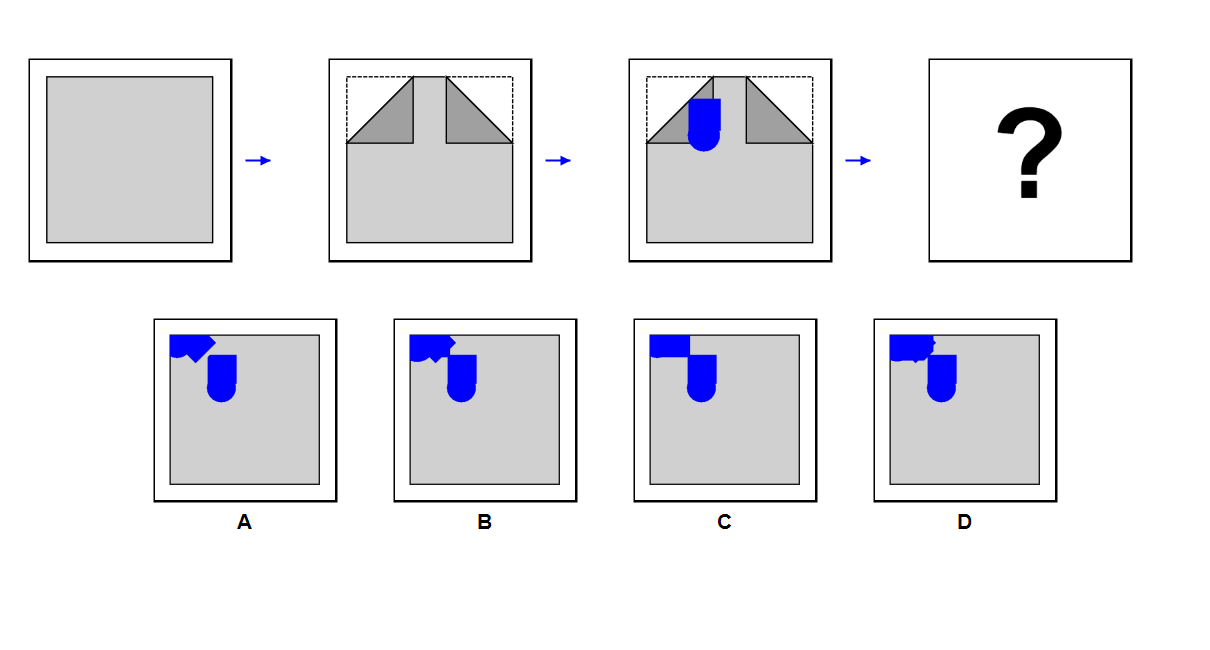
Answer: C